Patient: sex M, age 30
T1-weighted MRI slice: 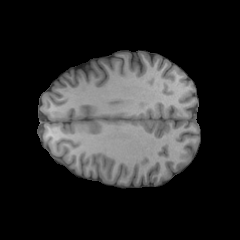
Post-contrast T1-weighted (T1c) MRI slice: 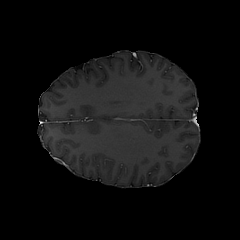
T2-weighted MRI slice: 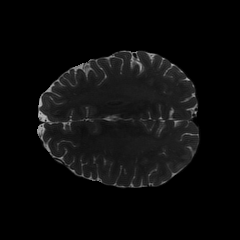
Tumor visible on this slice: no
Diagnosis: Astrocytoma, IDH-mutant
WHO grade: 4